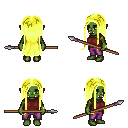
a pixel art fantasy rpg character, female body template, orc, green skin, maroon sleeveless shirt, magenta pants, gold extra-long hairstyle, bracelets, spear, four views (front, back, left, right), 2x2 character sprite sheet, small pixel art, hard edges, no anti-aliasing